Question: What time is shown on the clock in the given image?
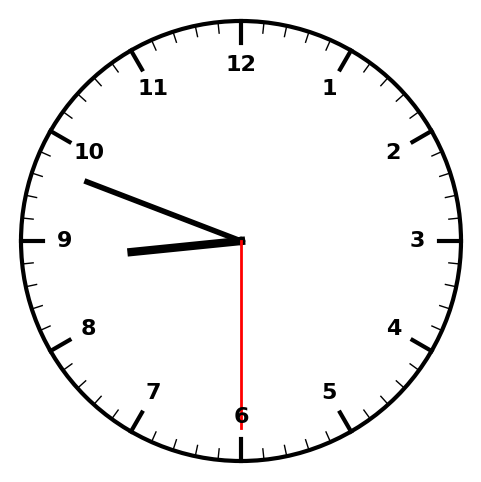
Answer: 08:48:30